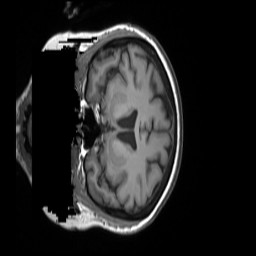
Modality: T1w
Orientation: coronal
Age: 63
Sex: female
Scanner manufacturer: siemens
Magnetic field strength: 3 T
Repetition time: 1.55 s
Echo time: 0.00234 s